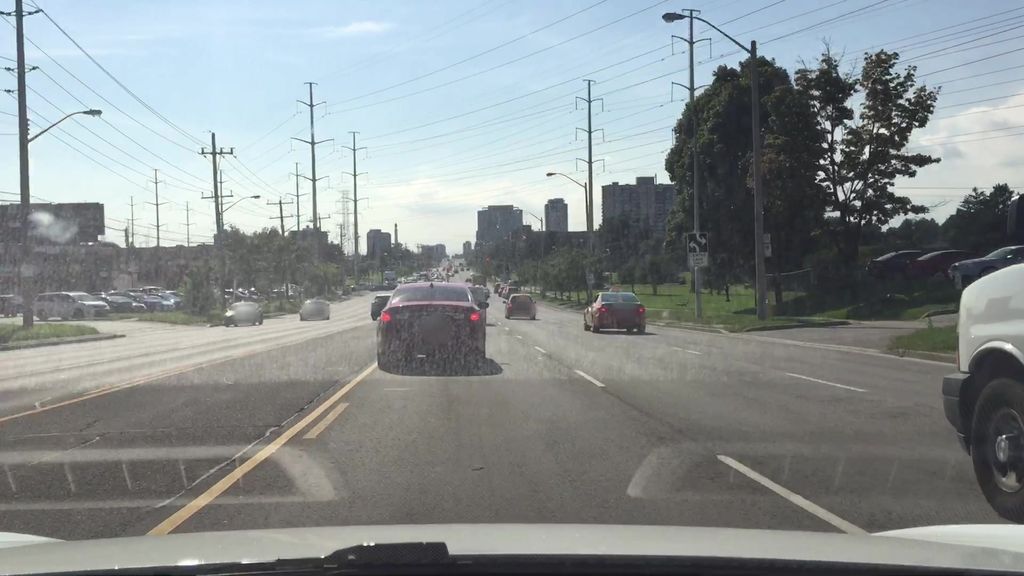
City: toronto